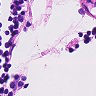
Metastatic tissue present: no